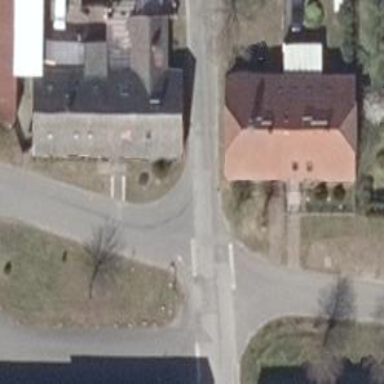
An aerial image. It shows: Smooth asphalt road in residential area.